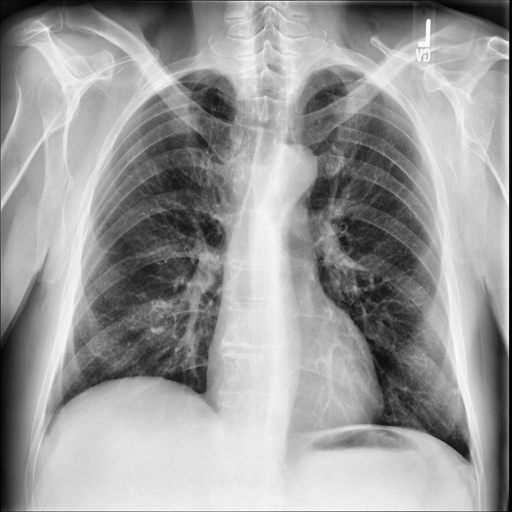
Finding: NORMAL